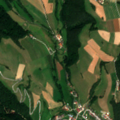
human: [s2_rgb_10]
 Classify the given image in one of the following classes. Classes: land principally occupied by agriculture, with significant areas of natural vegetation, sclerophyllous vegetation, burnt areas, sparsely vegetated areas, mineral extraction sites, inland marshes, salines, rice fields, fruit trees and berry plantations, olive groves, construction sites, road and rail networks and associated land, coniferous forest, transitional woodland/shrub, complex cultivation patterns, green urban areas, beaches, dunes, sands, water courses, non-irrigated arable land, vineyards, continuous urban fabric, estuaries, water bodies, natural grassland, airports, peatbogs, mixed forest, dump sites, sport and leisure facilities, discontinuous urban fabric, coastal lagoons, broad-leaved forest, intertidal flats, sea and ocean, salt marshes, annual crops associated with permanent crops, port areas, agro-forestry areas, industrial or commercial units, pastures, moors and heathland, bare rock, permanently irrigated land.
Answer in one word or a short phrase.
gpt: discontinuous urban fabric, non-irrigated arable land, pastures, complex cultivation patterns, broad-leaved forest, mixed forest